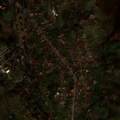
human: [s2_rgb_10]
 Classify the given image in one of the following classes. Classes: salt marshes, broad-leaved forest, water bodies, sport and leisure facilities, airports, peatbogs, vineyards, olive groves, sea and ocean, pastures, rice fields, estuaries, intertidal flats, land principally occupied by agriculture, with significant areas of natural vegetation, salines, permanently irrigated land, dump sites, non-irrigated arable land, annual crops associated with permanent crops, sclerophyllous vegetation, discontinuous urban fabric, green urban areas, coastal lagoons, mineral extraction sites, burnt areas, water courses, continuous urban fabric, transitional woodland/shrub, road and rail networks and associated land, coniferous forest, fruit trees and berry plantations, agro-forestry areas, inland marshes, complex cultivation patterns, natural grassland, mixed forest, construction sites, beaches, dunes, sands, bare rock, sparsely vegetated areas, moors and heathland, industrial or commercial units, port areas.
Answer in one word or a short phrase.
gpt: discontinuous urban fabric, complex cultivation patterns, land principally occupied by agriculture, with significant areas of natural vegetation, broad-leaved forest